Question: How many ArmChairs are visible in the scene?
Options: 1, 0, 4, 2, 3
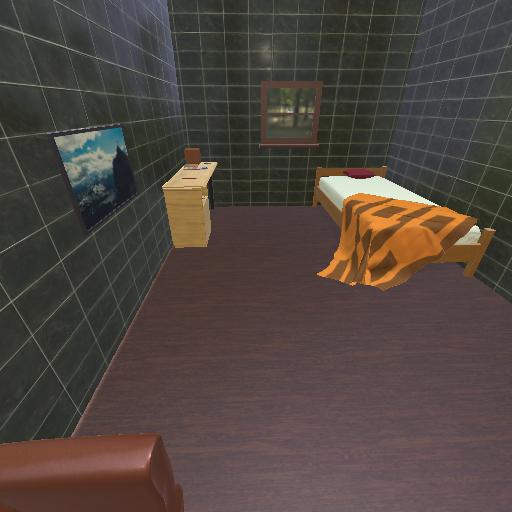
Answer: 1